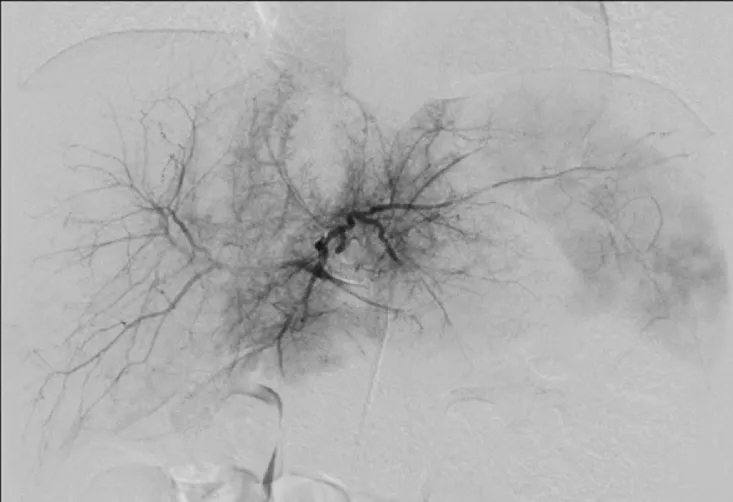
Angiography of the hepatic artery. . A) Common hepatic arteriography showed no obvious bleeding points.
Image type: radiology (x_ray)